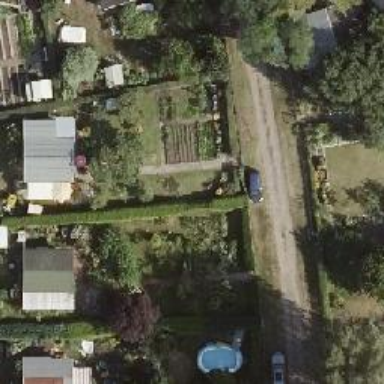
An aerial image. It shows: Plot in the allotments.